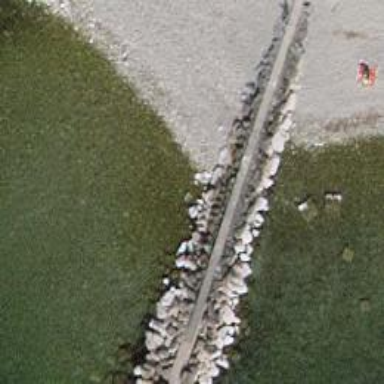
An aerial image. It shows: Groyne structure.